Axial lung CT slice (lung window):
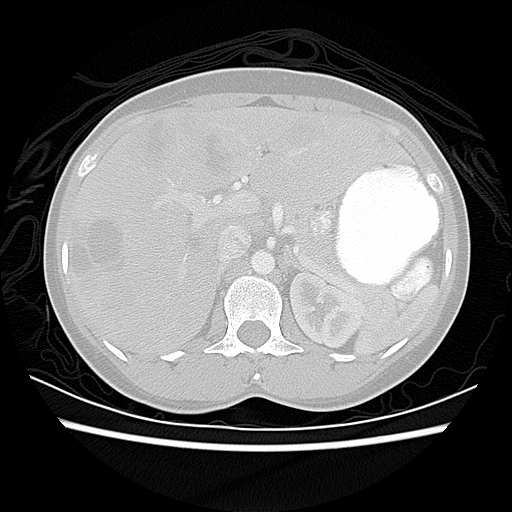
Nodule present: no